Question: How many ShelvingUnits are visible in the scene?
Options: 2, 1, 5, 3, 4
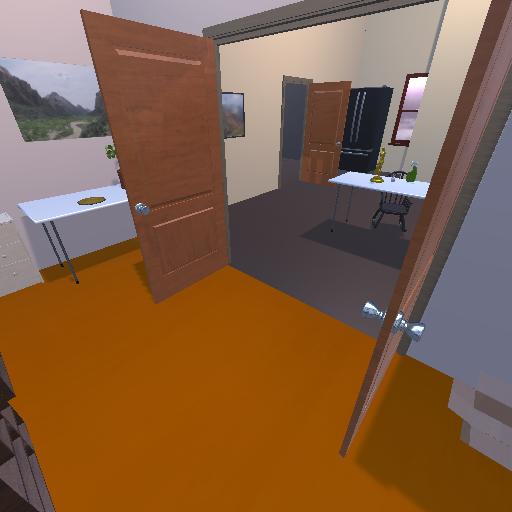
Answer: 2